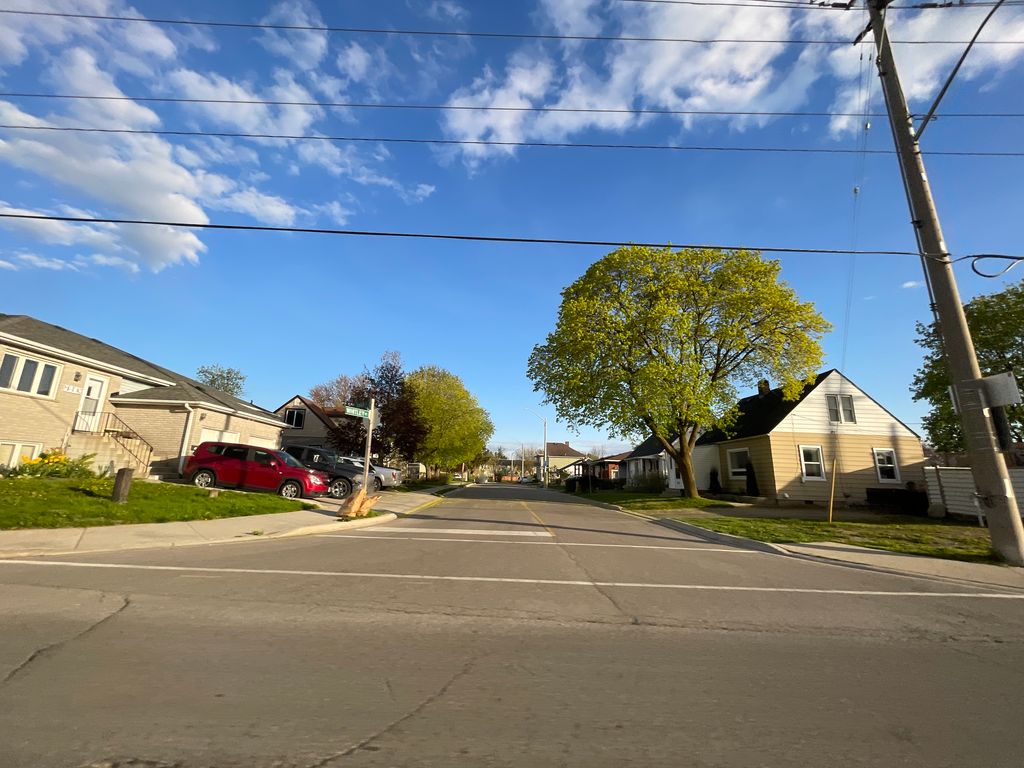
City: kitchener-waterloo